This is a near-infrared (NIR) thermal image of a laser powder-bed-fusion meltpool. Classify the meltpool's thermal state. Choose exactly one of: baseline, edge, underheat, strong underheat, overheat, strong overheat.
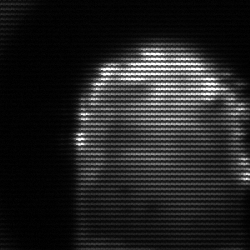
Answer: baseline